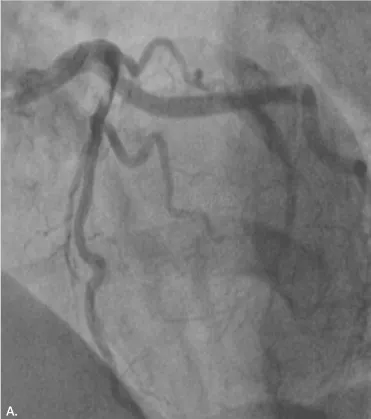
(A) A thrombus in her left anterior descending artery.
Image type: radiology (x_ray)